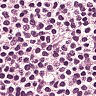
Metastatic tissue present: no